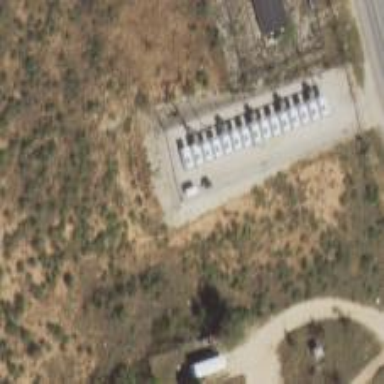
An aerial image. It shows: Generator for power supply.